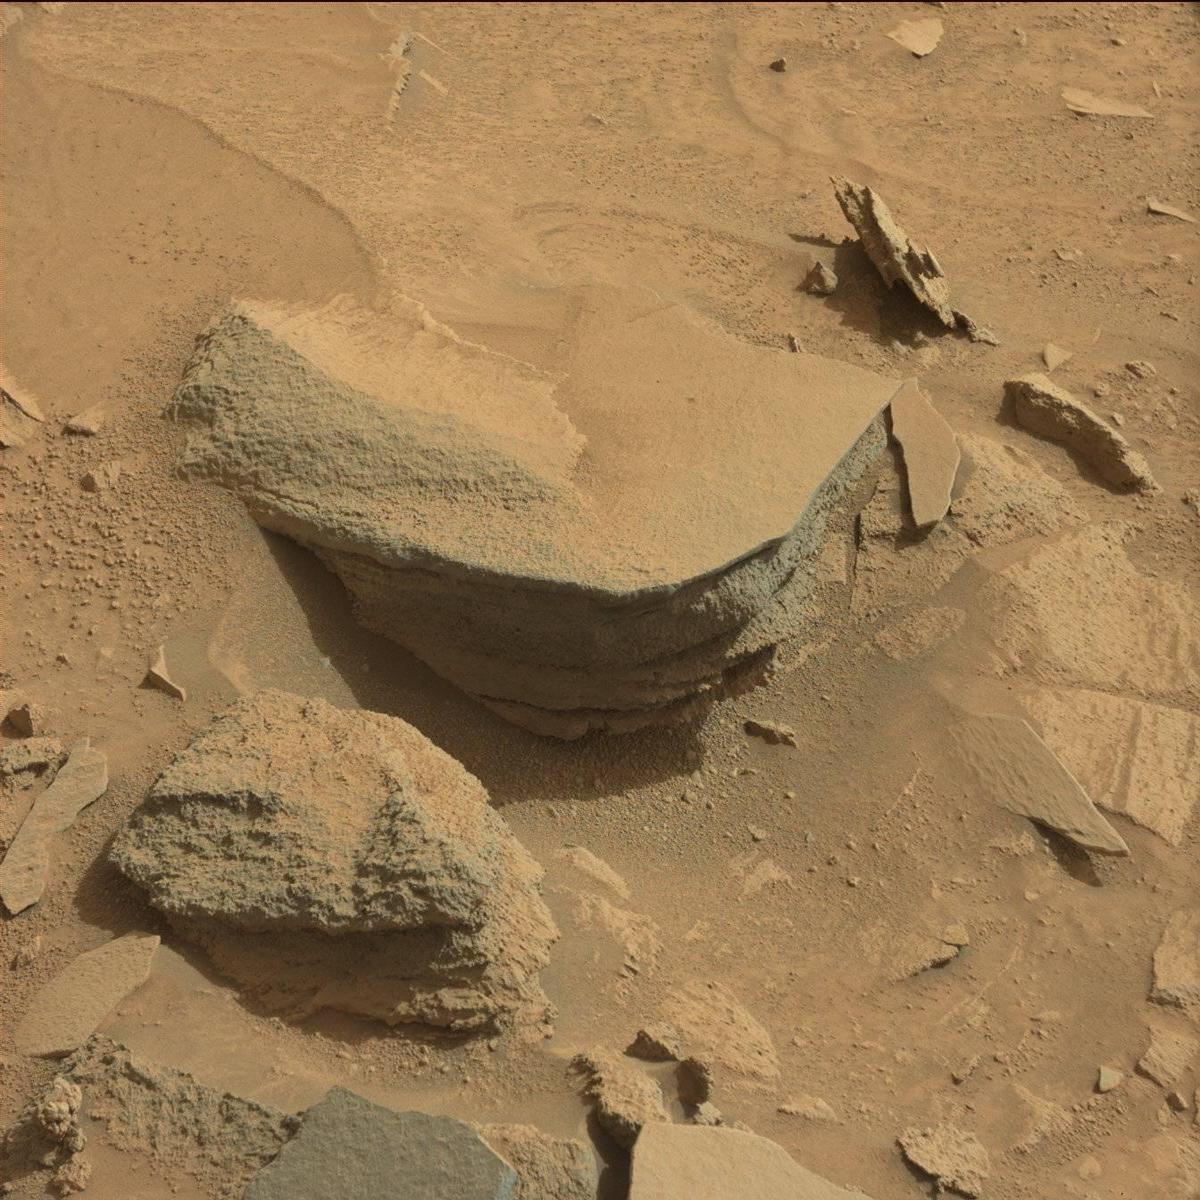
Terrain classes present: Bedrock, Rock, Sand / Soil